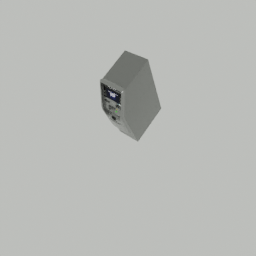
Label: electronics